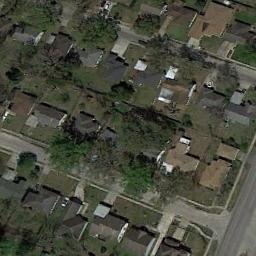
Label: residential